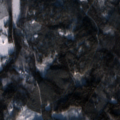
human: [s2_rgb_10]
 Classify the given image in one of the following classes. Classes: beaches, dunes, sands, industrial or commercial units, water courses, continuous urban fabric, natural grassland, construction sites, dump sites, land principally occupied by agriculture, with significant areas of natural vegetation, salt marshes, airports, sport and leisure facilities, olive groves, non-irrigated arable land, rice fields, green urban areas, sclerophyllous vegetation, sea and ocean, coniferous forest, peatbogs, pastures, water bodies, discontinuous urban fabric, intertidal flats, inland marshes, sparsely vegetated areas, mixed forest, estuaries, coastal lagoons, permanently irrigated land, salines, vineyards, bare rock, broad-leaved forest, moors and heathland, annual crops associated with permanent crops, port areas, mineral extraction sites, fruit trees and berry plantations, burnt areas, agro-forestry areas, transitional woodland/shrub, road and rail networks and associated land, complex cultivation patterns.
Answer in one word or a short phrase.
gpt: coniferous forest, mixed forest